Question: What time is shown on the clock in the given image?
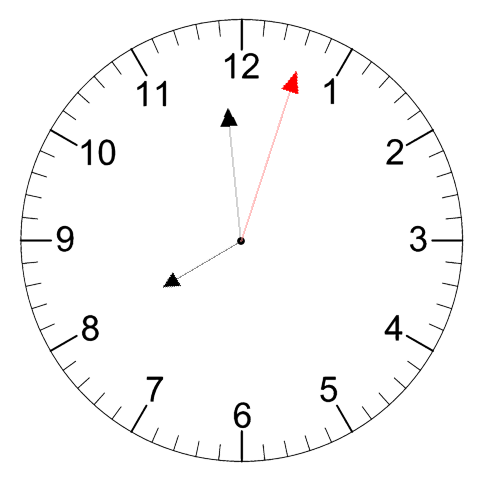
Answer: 07:59:03